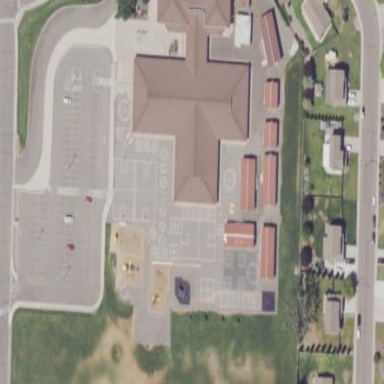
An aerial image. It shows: School building.